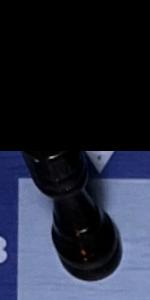
Label: Rook_Black